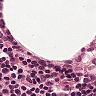
Metastatic tissue present: no